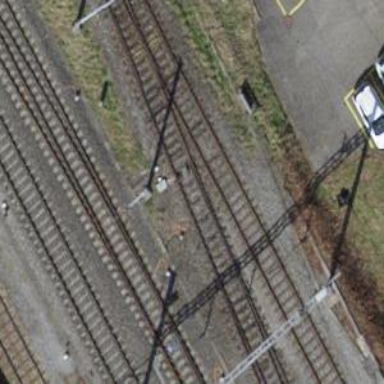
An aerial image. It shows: Railway switch.